Question: I have a table where I want to style cells depending on a dynamic value. What I need to accomplish something like this:

So there are cells that splits two colors, other with solid colors,other with solid color but like with a pattern over it, and other with just border (red).
So each element is a '<td>' HTML tag
I was thinking in creating images and then set those as background but I would like to know if there is a simple 'CSS' way to do it.
Any advice?
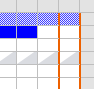
Answer: Here is your answer : <URL>
Here is table example: <URL>
html
---
'''
<div>
</div>
'''
css
---
'''
div{
border:1px solid black;
background: linear-gradient(-45deg,blue 50%, red 50%);
height:100px;
width:100px;
}
'''